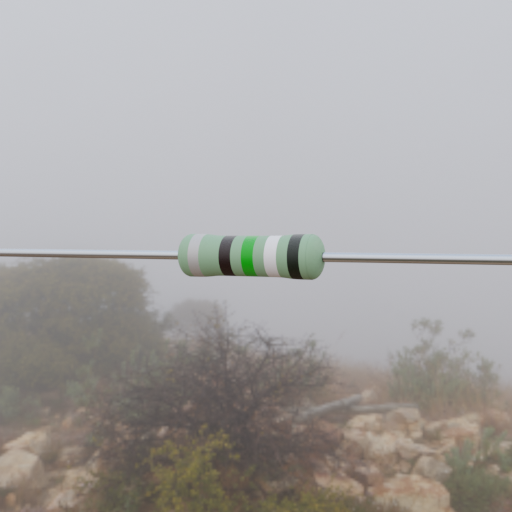
Resistor colour bands (in order): silver, black, green, white, black